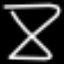
Label: hourglass